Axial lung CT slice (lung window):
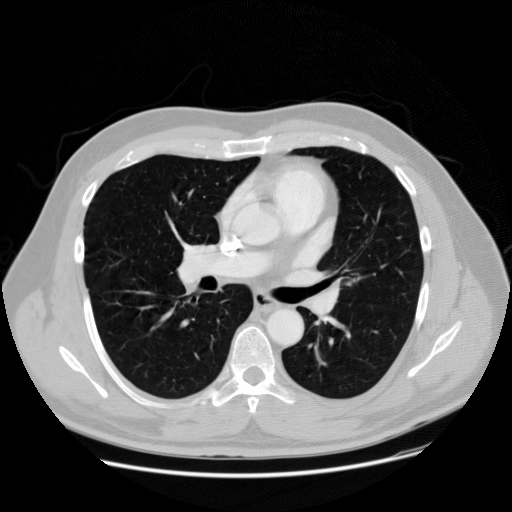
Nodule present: no